Question: I upgraded to django 1.2 and I now get this error message which looks related to i18n. Can you tell what I should do? thanks
'''
global name '_' is not defined
Traceback (most recent call last):
File "/base/python_runtime/python_lib/versions/1/google/appengine/ext/webapp/__init__.py", line 515, in __call__
handler.get(*groups)
File "/base/data/home/apps/classifiedsmarket/blobstore.348713784647505124/i18n.py", line 252, in get
loginmsg = loginmsg + '<a href="%s">%s</a>' % ('login',_("Log in"))
NameError: global name '_' is not defined
'''
UPDATE after having added the new import statement the code looks like
'''
# let user choose authenticator
for p in openIdProviders:
p_name = p.split('.')[0] # take "AOL" from "AOL.com"
p_url = p.lower() # "AOL.com" -> "aol.com"
loginmsg = loginmsg + '<a href="%s">%s</a> ' % ( #'','')
# users.create_login_url(federated_identity=p_url), p_name)
'google.com', p_name)
loginmsg = loginmsg + '<a href="%s">%s</a>' % ('login',_("Log in"))
'''
and in template
'''
<ul><li><a href="ai">{% trans "Add" %}</a></li>
<li><a href="li">{{ latest.modified|date:"d M" }}</a></li>
<li>{% if user %}<a href="{{ user_url|fix_ampersands }}">{% trans "Log out" %}</a>
{% else %}{% trans "Log in" %}{{loginmsg}}{% endif %}</li>
</ul>
'''
leading the junk on the view like the image here where the expected output is links and buttons. Could you inform a bit more? Thanks

Now inspected the HTML it appears that it's something with the escpae coding. COuld you tell?
'''
<ul><li><a href="ai">Add</a></li><li><a href="li">03 Mar</a></li>
<li>Log in&lt;a href=&quot;google.com&quot;&gt;Google&lt;/a&gt; &lt;a href=&quot;google.com&quot;&gt;Yahoo&lt;/a&gt; &lt;a href=&quot;google.com&quot;&gt;MySpace&lt;/a&gt; &lt;a href=&quot;google.com&quot;&gt;AOL&lt;/a&gt; &lt;a href=&quot;login&quot;&gt;Log in&lt;/a&gt;</li>
</ul>
'''
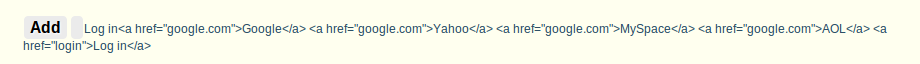
Answer: Found this at <URL>.
Here's the answer:
> STANDARD TRANSLATION:Python's standard library gettext module installs _() into the global namespace, as an alias for gettext(). In Django, we have chosen not to follow this practice, for a couple of reasons:For international character set (Unicode) support, ugettext() is more useful than gettext(). Sometimes, you should be using ugettext_lazy() as the default translation method for a particular file. Without _() in the global namespace, the developer has to think about which is the most appropriate translation function.The underscore character (_) is used to represent "the previous result" in Python's interactive shell and doctest tests. Installing a global _() function causes interference. Explicitly importing ugettext() as _() avoids this problem.
That's why the old one works, meanwhile in Django 1.2 you need to specify:
'''
from django.utils.translation import gettext_lazy as _
'''
as Niklas R suggested.